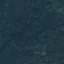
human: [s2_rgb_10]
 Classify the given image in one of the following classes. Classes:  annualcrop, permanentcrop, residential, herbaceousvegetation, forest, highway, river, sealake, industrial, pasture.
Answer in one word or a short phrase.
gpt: Forest